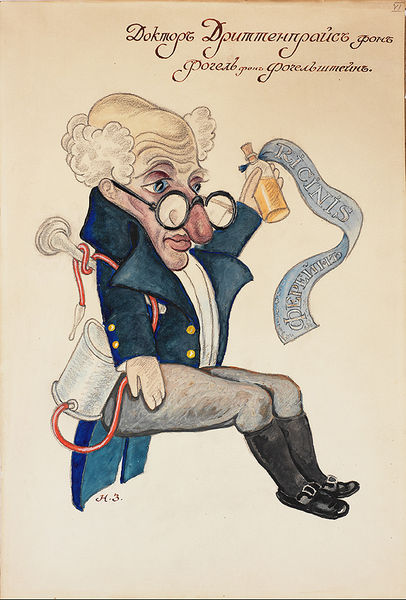
Titel: The Physician/Apothecary from Petrushka
Künstler: Nikolai Vasilevich Zaretskii
Standort: Amherst (Massachusetts, USA)
Institution: Mead Art Museum, Amherst College
Schlagwörter: blue, men, red, soldier, white, black, expressionism, gold, green, hair, nose, old, painting, portrait, seat, sit, sitting, yellow, picture, hand, man, eyes, scroll, suit, drawing, coat, buttons, caricature, cartoon, glasses, sketch, beard, boots, old man, curls, glass, jacket, writing, letters, flag, water colour, art, bald, shoes, pencil, boot, legs, bottle, american, chest, doctor, long, drip, papier, brass, jug, alcohol, drink, zeichnung, russian, text, brille, spectacles, washington, satire, image, schuhe, breeches, tube, figur, chain, pipe, aristocrat, politics, buckle, curly, white hair, big nose, political cartoon, potion, label, red nose, scientist, medicine, blue coat, ricinis, tankard, bood, blazer, franklin, rum, exaggerated, peacoat, cork, long nose, dosage, bppts, writinbgf, whine, brass buttons, uncomfortable, buckles, specs, blach shoes, frabnkiln, exagerated, oldi, ticinis, old monk, dokmopr, booots